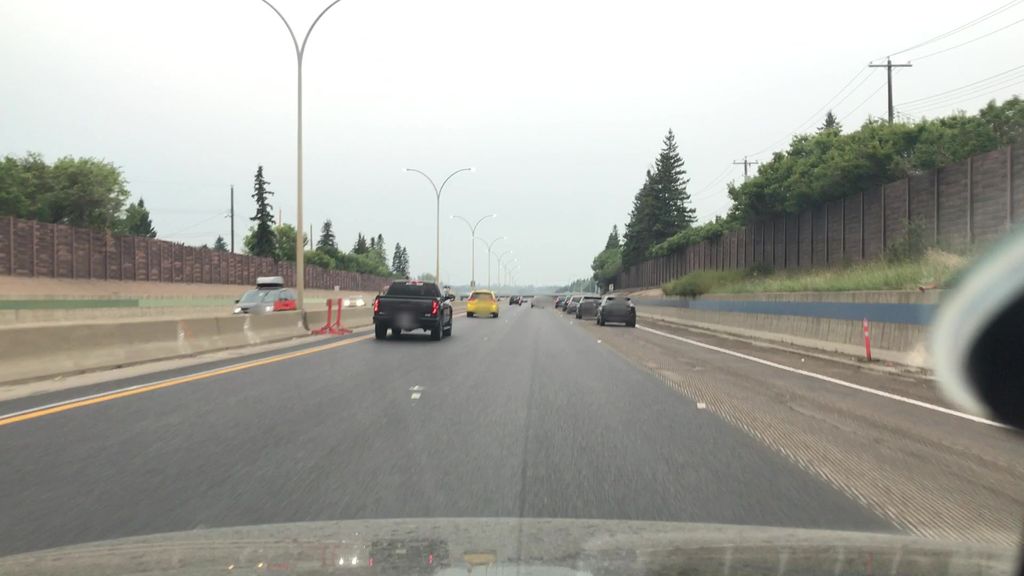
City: edmonton